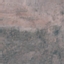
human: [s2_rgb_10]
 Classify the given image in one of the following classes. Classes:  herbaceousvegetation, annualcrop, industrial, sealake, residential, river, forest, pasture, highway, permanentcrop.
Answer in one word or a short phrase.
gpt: HerbaceousVegetation